Question: Unfortuantely two data binding does not work when having two nested ng-repeat with textboxes. The first hierarchy with prop works but the second level down in sensor does not bind the values back into the model.
The affected page can be called under <URL>
User: wagner
Password: test
Thanks in advance
'''
<div class="well" ng-repeat="prop in properties">
<div class="form-group form-inline">
<h4 ng-show="prop.isMainThing">General</h4>
<input type="text" class="form-control" ng-model="prop.name" placeholder="Name" ng-show="!prop.isMainThing" required>
<input type="text" class="form-control" ng-model="prop.description" placeholder="Description" ng-show="!prop.isMainThing">
<button class="btn btn-danger btn-sm" ng-click="removeThing(prop)" ng-show="!prop.isMainThing"><span class="glyphicon glyphicon-trash"></span> </button>
</div>
<div class="form-group form-inline" ng-repeat="sensor in prop.sensors" style="margin-left: 20px">
<input type="text" class="form-control input-sm" ng-model="sensor.name" placeholder="Sensor name" required>
<select class="form-control input-sm" ng-model="sensor.datatype" ng-options="item.id as item.name for item in datatypes">
</select>
<button class="btn btn-danger btn-sm" ng-click="removeSensor(prop, sensor)"><span class="glyphicon glyphicon-trash"></span> </button>
</div>
<div class="form-group">
<button class="btn btn-primary btn-sm" ng-click="addNewSensor(prop)"><span class="glyphicon glyphicon-plus"></span> <span>Add Sensor</span></button>
</div>
</div>
'''

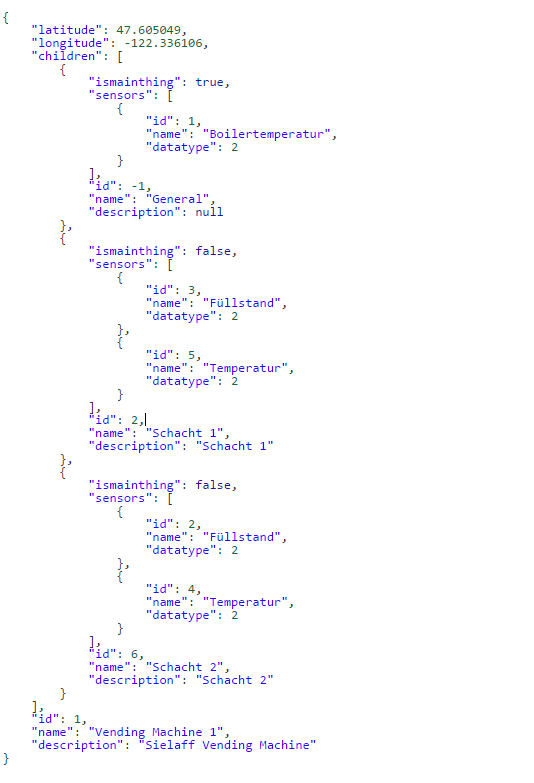
Answer: It seems like you sensors array is an array of arrays, each sensor is an array with one object. If you change sensors to be an array of objects or change the code to:
sensor.property -> sensor[0].property
'''
<input type="text" class="form-control input-sm" ng-model="sensor[0].name" placeholder="Sensor name" required>
'''
It should work, as written in the comment if you prove a plunker it will be easier to help you.